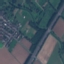
Land use / land cover class: Highway